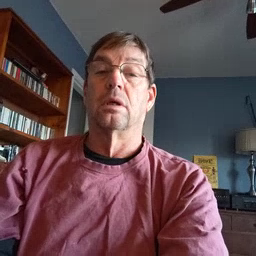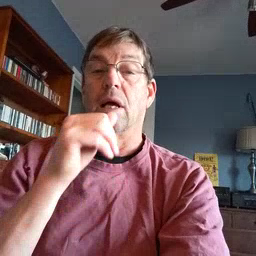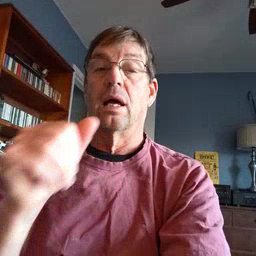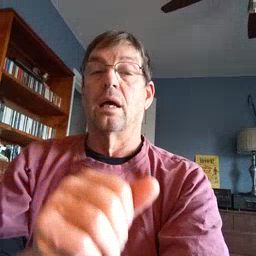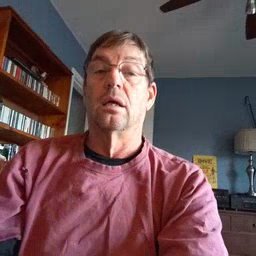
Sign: hide